Interaction volume radius: 10 \u00c5
Interaction volume height: 20 \u00c5
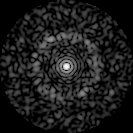
Disorder parameter: 0.8105